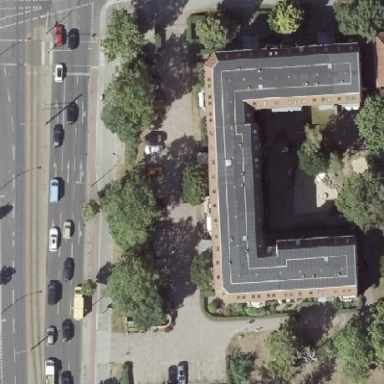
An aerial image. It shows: Unique apartment building with quadruple saltbox roof shape.